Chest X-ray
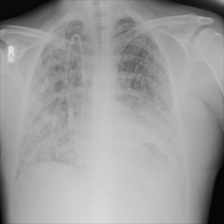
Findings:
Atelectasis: negative
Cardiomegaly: negative
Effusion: negative
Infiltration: negative
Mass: negative
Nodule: positive
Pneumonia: negative
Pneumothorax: negative
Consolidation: negative
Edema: negative
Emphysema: negative
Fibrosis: negative
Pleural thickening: negative
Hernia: negative